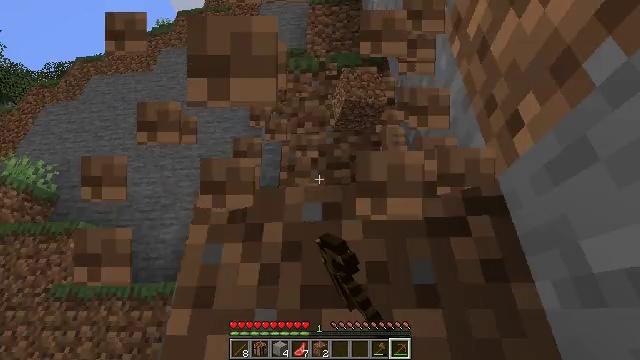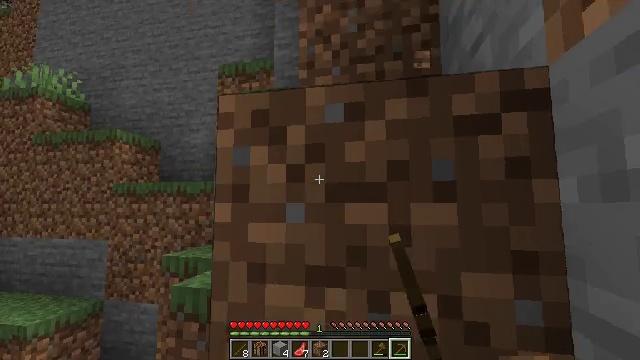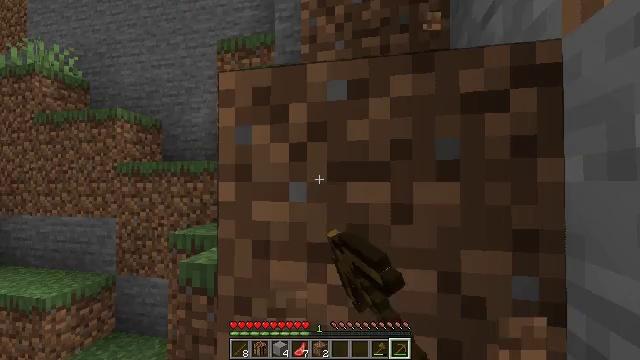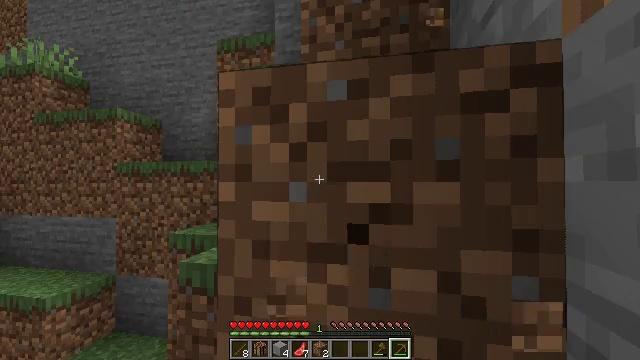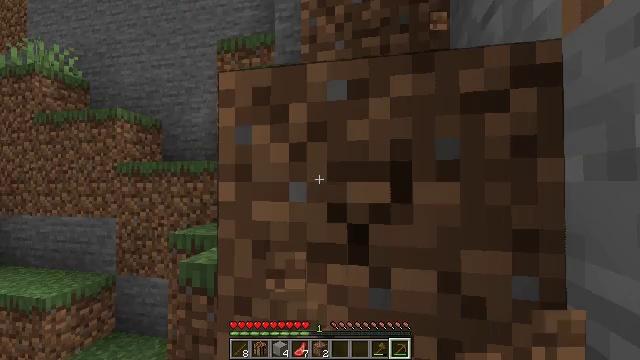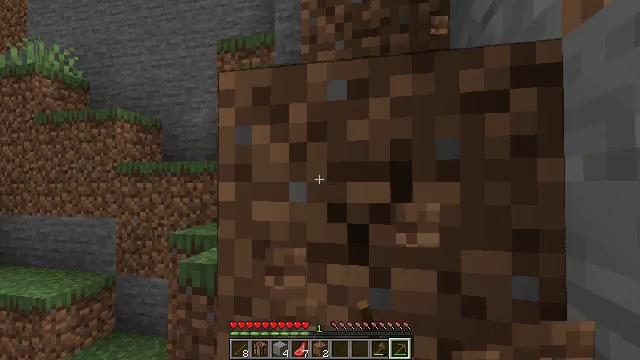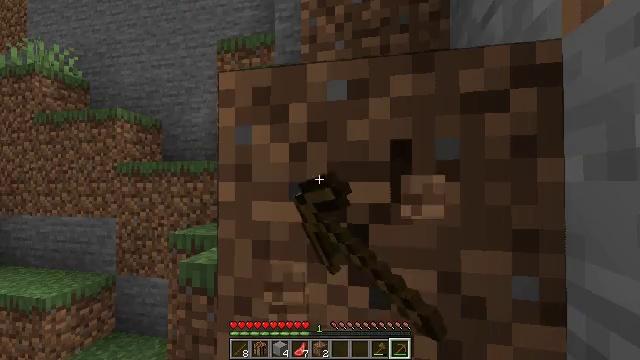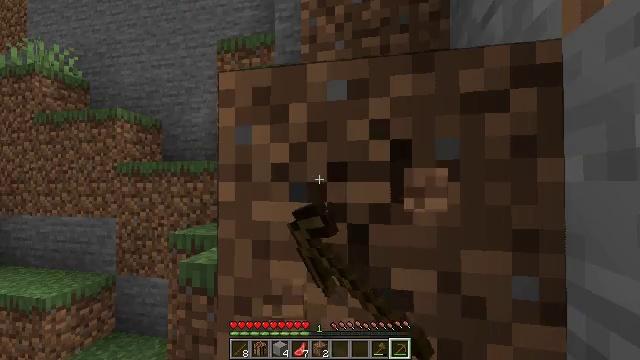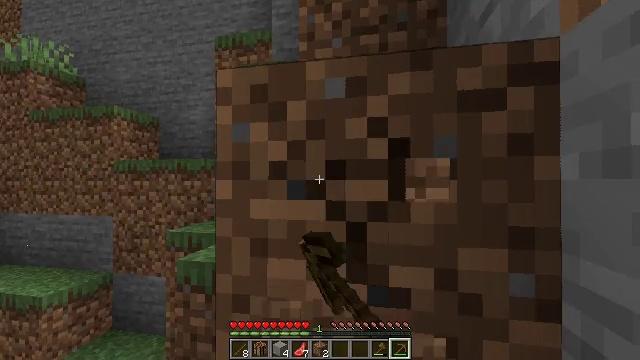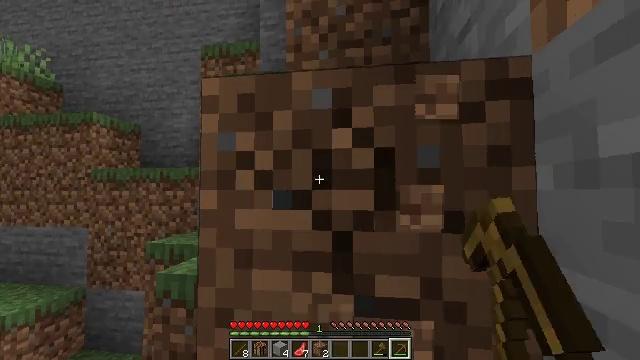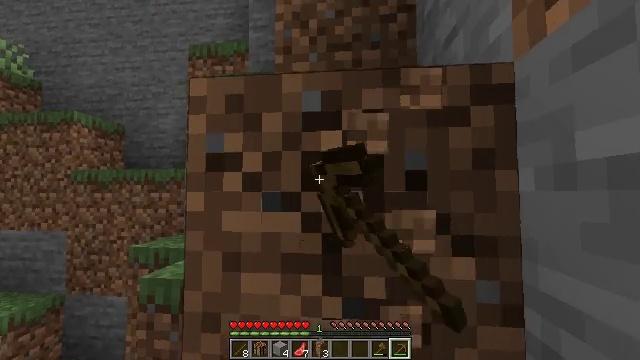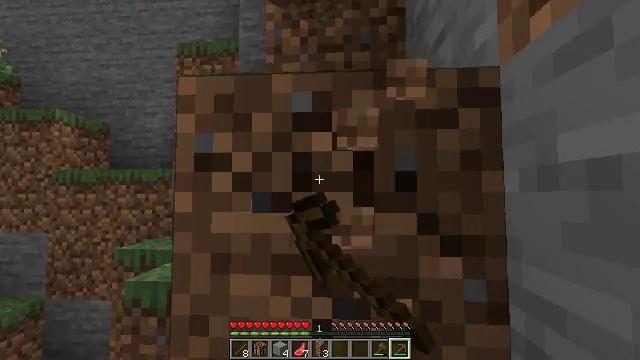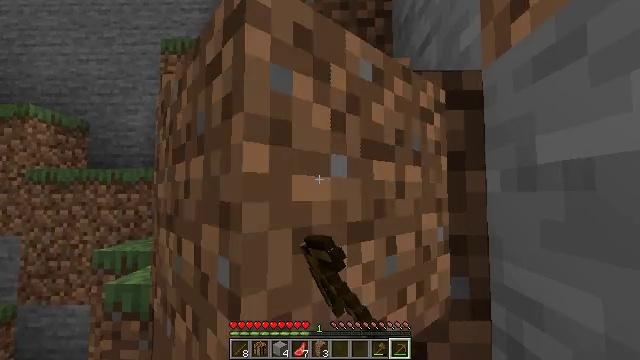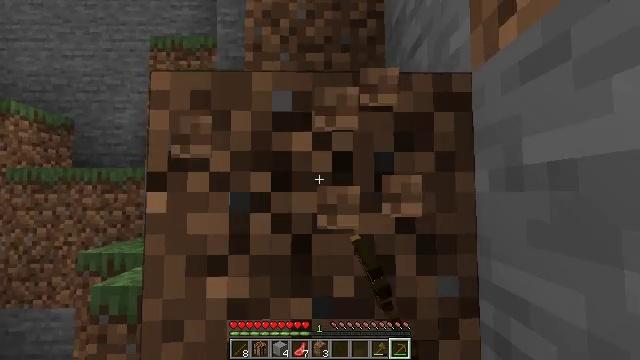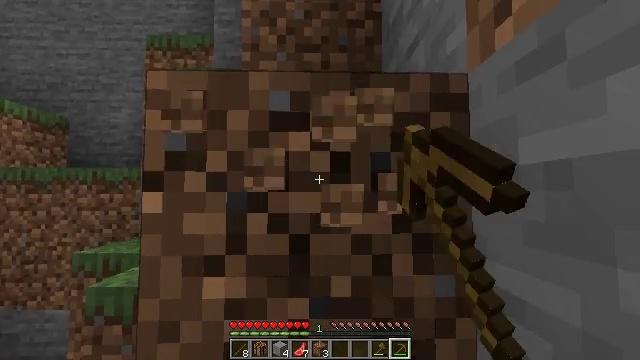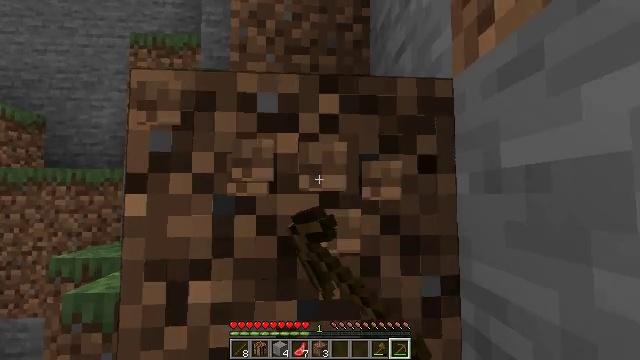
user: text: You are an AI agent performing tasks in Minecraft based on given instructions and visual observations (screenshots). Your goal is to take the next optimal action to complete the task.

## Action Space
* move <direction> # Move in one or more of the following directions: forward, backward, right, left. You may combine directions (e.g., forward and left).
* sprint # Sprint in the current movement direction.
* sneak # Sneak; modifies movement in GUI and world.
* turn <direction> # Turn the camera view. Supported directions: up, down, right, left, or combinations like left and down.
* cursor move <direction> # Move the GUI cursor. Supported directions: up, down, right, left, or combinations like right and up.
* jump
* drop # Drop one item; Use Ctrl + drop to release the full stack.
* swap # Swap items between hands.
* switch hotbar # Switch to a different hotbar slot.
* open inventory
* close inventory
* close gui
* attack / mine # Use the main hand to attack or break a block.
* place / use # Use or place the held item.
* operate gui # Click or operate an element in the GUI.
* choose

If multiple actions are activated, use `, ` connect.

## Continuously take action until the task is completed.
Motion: motion action
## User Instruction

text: Attack the ground to gather dirt.
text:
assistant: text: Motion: turn left and down, attack / mine
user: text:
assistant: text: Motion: turn down, attack / mine
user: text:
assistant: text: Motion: attack / mine
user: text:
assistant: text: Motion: attack / mine
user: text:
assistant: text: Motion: attack / mine
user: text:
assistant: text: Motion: attack / mine
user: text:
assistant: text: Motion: attack / mine
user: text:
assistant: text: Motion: attack / mine
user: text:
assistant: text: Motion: turn right and up, attack / mine
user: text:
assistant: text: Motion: turn right, attack / mine
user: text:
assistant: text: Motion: turn right, attack / mine
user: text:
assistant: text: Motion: turn right, attack / mine
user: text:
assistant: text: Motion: turn right, attack / mine
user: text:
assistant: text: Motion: attack / mine
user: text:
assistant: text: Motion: turn right, attack / mine
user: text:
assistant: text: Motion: turn right, attack / mine
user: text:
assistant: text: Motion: turn right and down, attack / mine
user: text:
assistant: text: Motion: turn right, attack / mine
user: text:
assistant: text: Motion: turn right, attack / mine
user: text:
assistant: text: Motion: attack / mine
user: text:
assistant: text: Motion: move left, attack / mine
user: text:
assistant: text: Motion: attack / mine